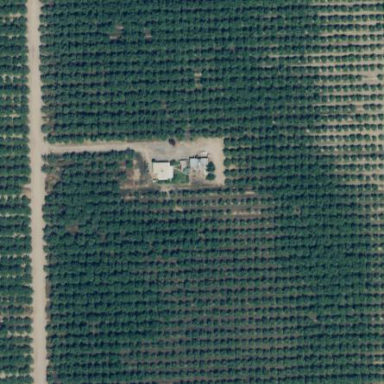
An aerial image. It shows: Almond orchard with rows of almond trees.